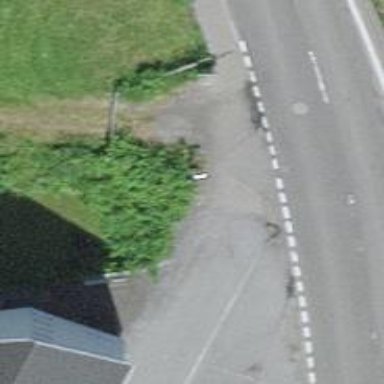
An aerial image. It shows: Platform for public transport. The platform is located by the road.